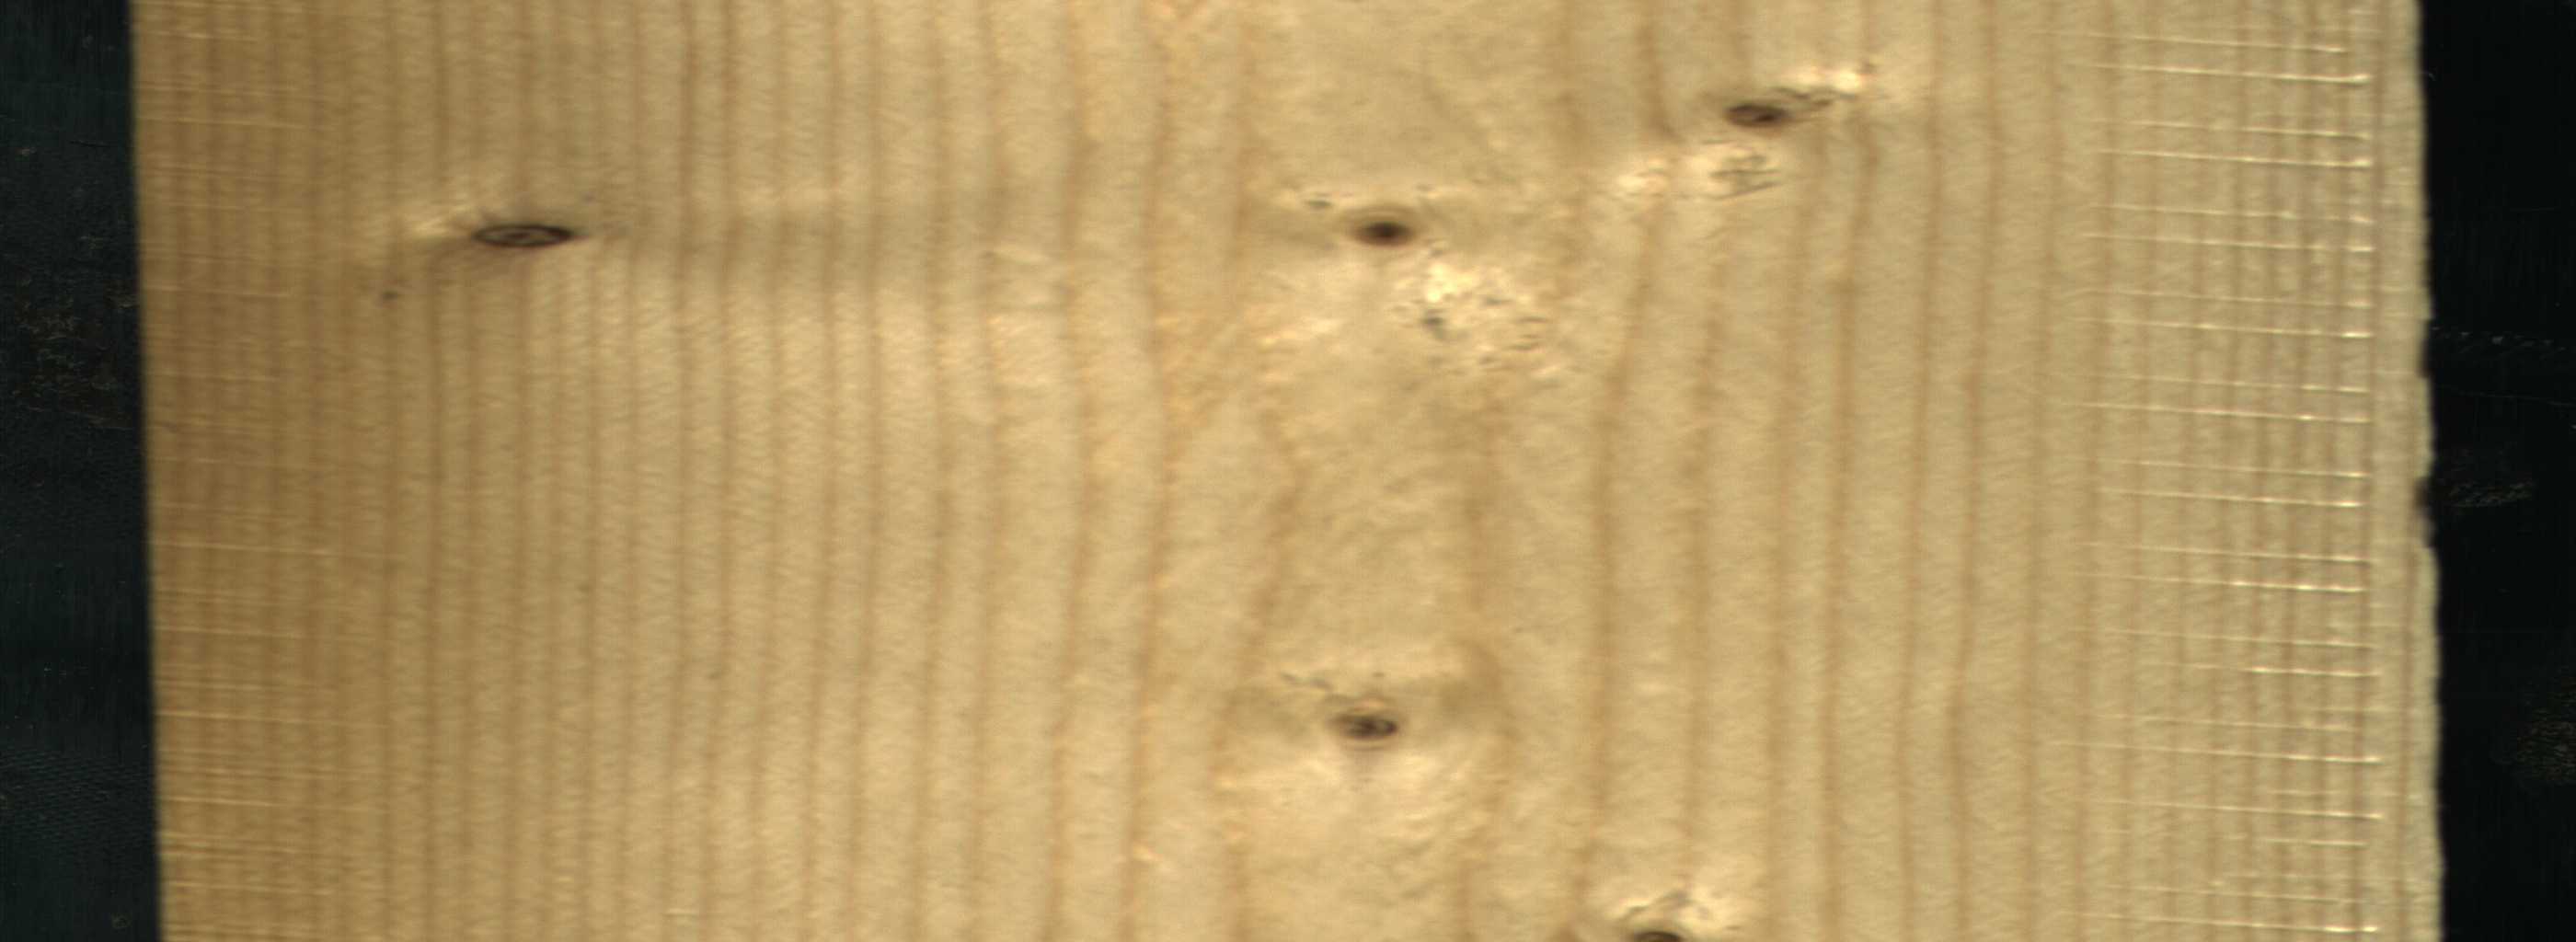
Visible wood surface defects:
Dead_Knot
Dead_Knot
Dead_Knot
Live_Knot
Live_Knot